Question: I want my SQL query can run like this.

I have two tables:
1. Key1, Date, In
2. key2, Date, Out
Until now I achieved this with a 'UNION':
'''
select Date , In , '' as 'out'
from table1
Union ALL
select Date, '' as In, Out
from table2
'''
How about the balance ?
Please help me
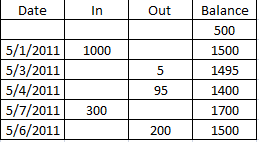
Answer: At the present time, the fastest and practically only, way to calculate running totals in SQL Server is to use a cursor.
'''
Declare @RunningTotals Table
(
PrimaryKeyCol int not null Primary Key
, TableName nvarchar(128) not null
, Total money not null Default ( 0 )
)
Declare @Values Cursor
Declare @PrimaryKeyCol int
Declare @TableName nvarchar(128)
Declare @Date datetime
Declare @In money
Declare @Out money
Set @Values = Cursor Fast_Forward For
Select Key1, 'Table1' As TableName, Date , In , Null as out
From table1
Union All
Select Key2, 'Table2', Date, Null as In, Out
From Table2
Order By Date
Open @Values
Fetch Next From @Values Into @PrimaryKeyCol, @TableName, @In, @Out
Set @Total = 0
While @@Fetch_Status = 0
Begin
Set @Total = @Total + Coalesce(@In,0) - Coalesce(@Out,0)
Insert @RunningTotals( PrimaryKeyCol, TableName, Total )
Values( @PrimaryKeyCol, @TableName, @Total )
Fetch Next From @Values Into @PrimaryKeyCol, @TableName, @In, @Out
End
Close @Values
Deallocate @Values
Select Date, In, Out, RT.Total
From (
Select Key1 As PrimaryKeyCol, 'Table1' As TableName, Date , In , Null as out
From table1
Union All
Select Key2, 'Table2', Date, Null as In, Out
From Table2
) As Z
Join @RunningTotals As RT
On RT.PrimaryKeyCol = T.PrimaryKeyCol
And RT.TableName = Z.TableName
'''